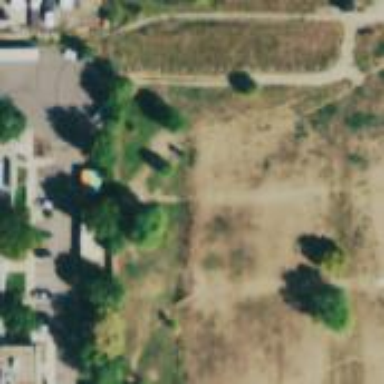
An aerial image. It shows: Disc golf hole.